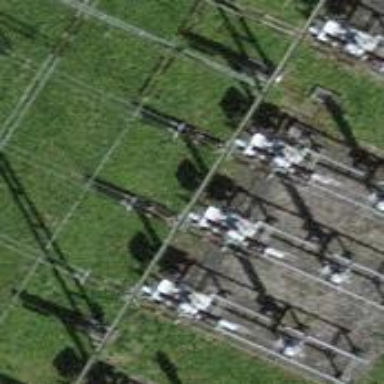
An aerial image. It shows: Switch for power supply.